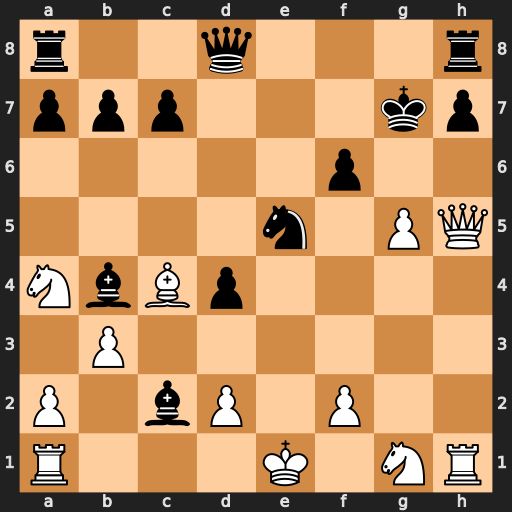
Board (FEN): r2q3r/ppp3kp/5p2/4n1PQ/NbBp4/1P6/P1bP1P2/R3K1NR
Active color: w
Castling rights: KQ
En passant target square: -
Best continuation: Qh6#